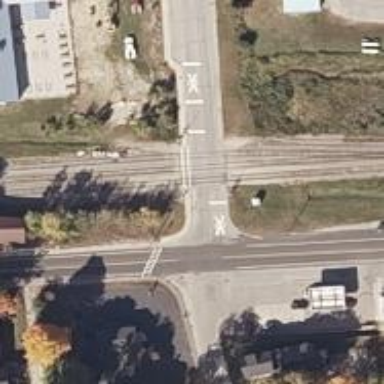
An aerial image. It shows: Railway level crossing.